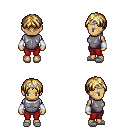
a pixel art fantasy rpg character, female body template, human, tanned skin, steel chest armor, red pants, blonde parted hairstyle, silver tiara, white cloth bracers, white slippers, four views (front, back, left, right), 2x2 character sprite sheet, small pixel art, hard edges, no anti-aliasing